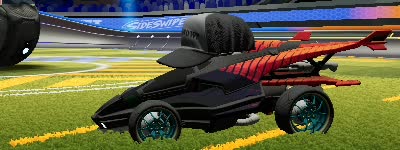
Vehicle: aftershock